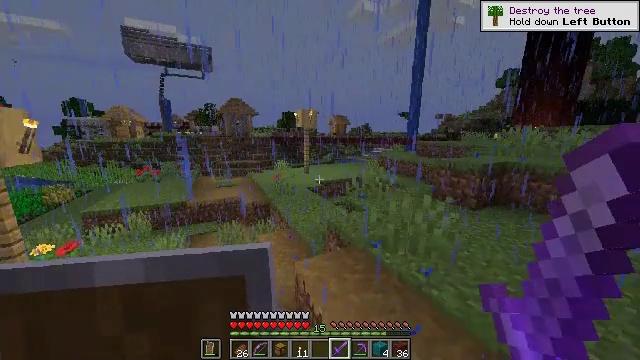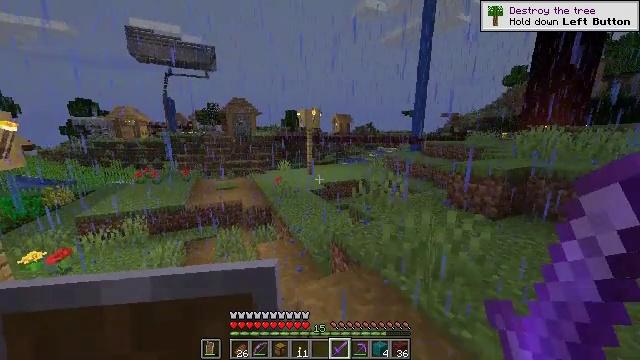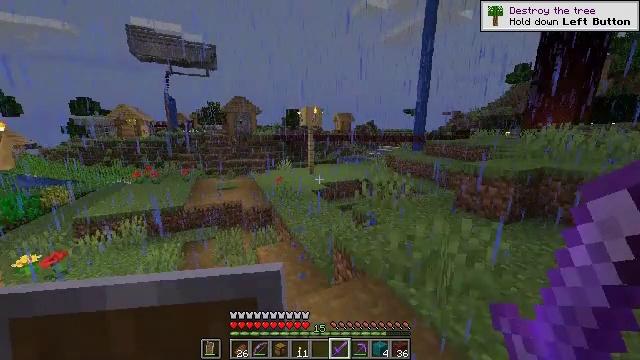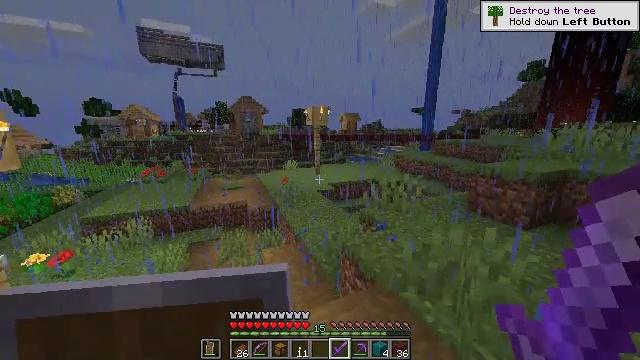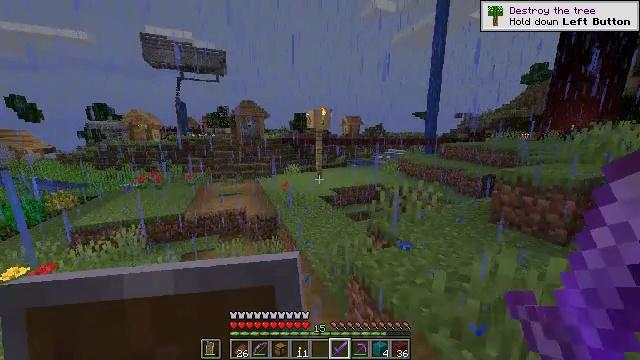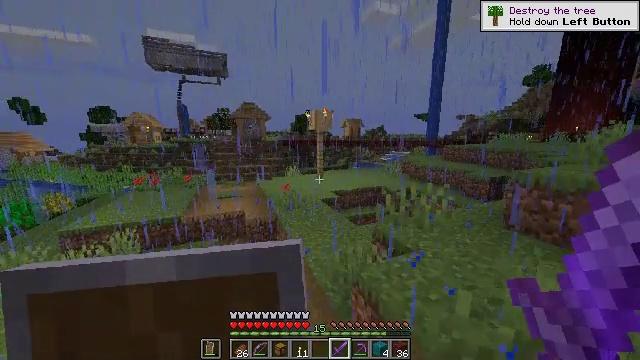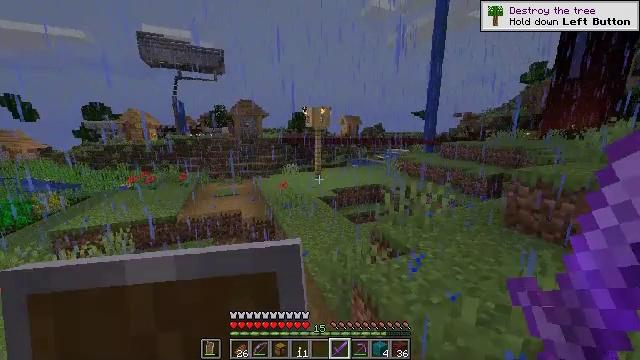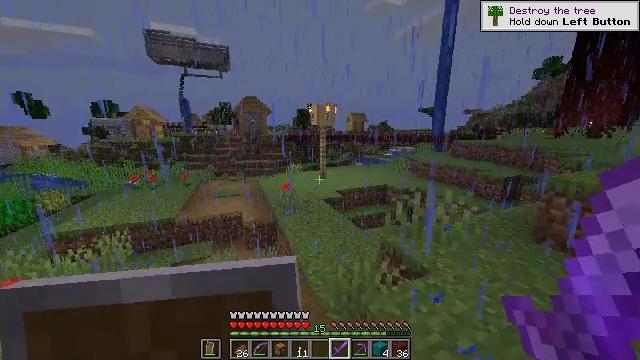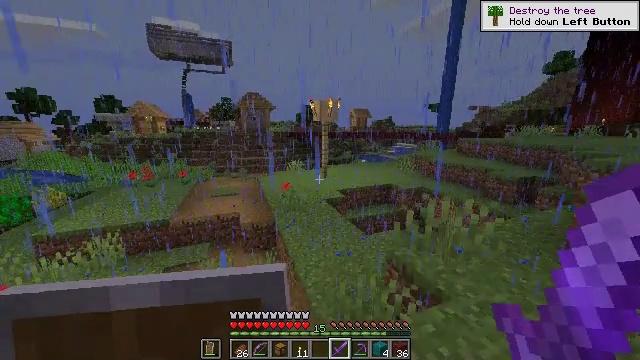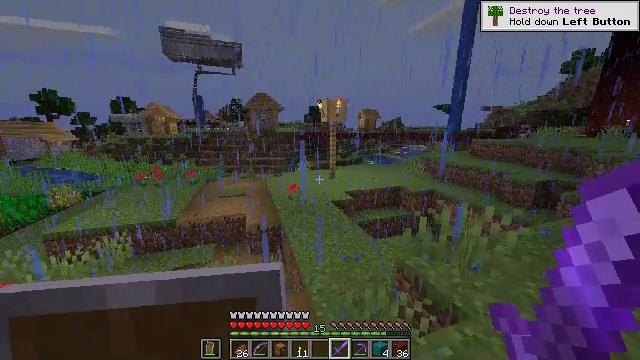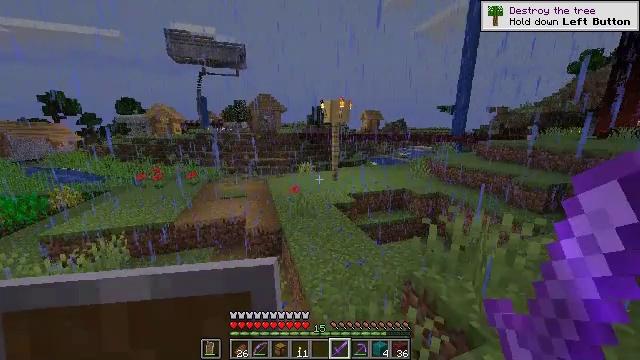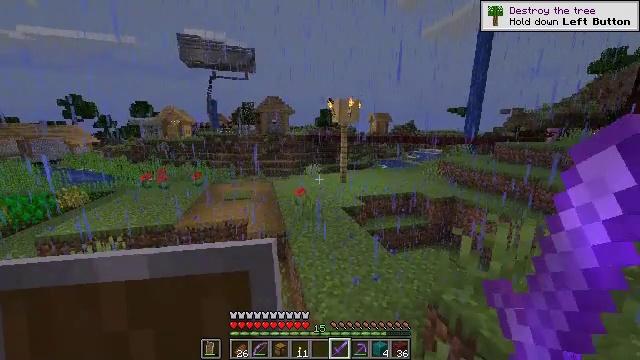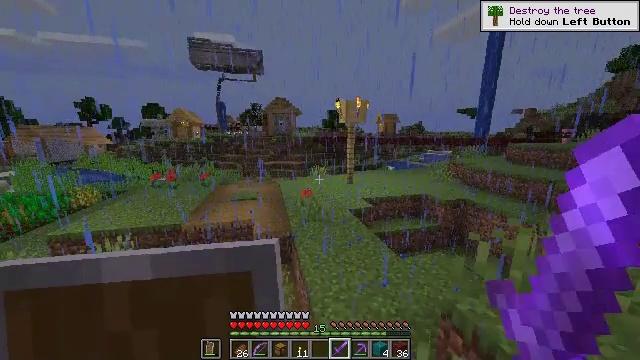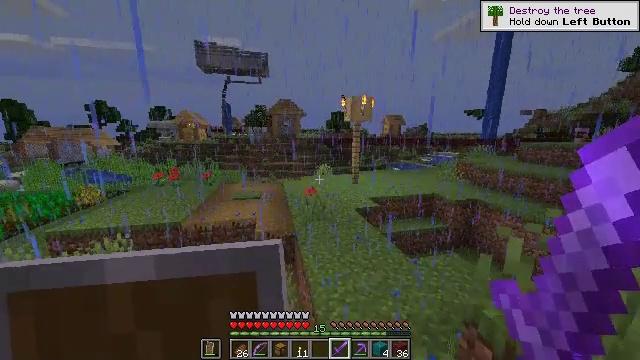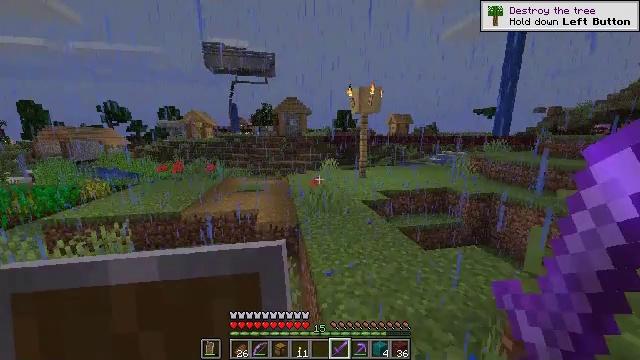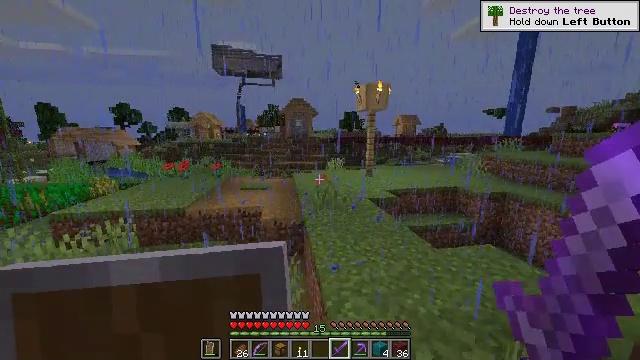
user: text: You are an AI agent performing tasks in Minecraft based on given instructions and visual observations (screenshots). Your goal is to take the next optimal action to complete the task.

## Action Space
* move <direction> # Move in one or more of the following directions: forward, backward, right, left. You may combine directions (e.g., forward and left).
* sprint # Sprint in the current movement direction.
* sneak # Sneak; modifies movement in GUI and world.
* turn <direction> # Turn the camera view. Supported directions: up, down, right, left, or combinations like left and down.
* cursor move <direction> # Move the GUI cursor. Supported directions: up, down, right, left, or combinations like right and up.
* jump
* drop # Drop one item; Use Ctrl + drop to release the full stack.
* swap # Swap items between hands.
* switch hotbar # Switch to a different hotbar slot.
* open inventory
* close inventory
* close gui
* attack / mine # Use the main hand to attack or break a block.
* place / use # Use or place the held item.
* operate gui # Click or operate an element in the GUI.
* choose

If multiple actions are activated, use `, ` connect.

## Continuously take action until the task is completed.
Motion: motion action
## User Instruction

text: Craft the ender eye using an ender pearl and blaze powder.
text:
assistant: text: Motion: move forward
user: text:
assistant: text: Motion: move forward
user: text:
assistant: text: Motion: move forward, turn left
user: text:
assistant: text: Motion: move forward
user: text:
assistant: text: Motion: move forward
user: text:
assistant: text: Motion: move forward
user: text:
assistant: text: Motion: move forward, turn left
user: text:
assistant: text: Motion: move forward
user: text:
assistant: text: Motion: move forward, turn left
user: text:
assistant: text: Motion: move forward
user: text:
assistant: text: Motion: move forward, turn left
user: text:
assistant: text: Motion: move forward, turn left
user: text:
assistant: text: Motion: move forward, turn left
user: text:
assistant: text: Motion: move forward, turn left
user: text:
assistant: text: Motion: move forward, turn left
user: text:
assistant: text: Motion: move forward, turn left
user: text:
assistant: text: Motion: move forward
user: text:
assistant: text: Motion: move forward
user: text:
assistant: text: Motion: move forward
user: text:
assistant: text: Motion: move forward
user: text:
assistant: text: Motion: move forward
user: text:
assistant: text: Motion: move forward
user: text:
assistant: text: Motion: move forward
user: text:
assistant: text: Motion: move forward
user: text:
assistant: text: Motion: move forward, turn left
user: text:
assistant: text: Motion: move forward, turn left
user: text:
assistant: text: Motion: move forward, turn left
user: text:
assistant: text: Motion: move forward, turn left
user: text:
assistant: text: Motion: move forward, turn left
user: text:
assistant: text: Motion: move forward, turn left